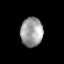
Tissue: prostate
Cell type: T cells
Senescence score: 0.3386
Nuclear area (px): 637
Mean DAPI intensity: 156.495